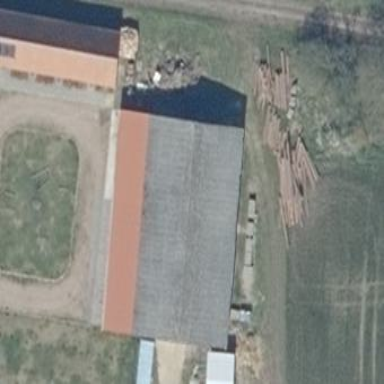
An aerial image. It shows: Farm auxiliary building.